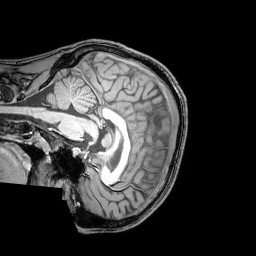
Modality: T1w
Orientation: sagittal
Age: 24
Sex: male
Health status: healthy
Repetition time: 0.081 s
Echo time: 0.037 s